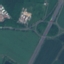
Label: Highway